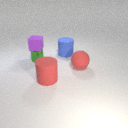
small green metal cylinder below small purple rubber cube